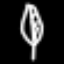
Label: leaf